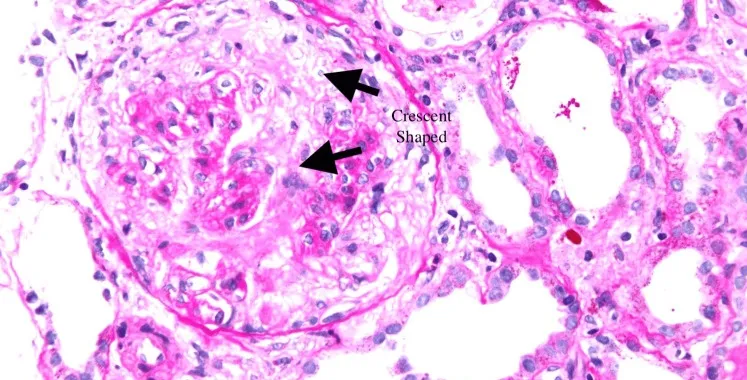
The glomerulus displays a crescent-shaped zone characterized by hypercellularity and accompanied by an inflammatory infiltrate (macrophages indicated by arrow).
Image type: pathology (pas)